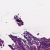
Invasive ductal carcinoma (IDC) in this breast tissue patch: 0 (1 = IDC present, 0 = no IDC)